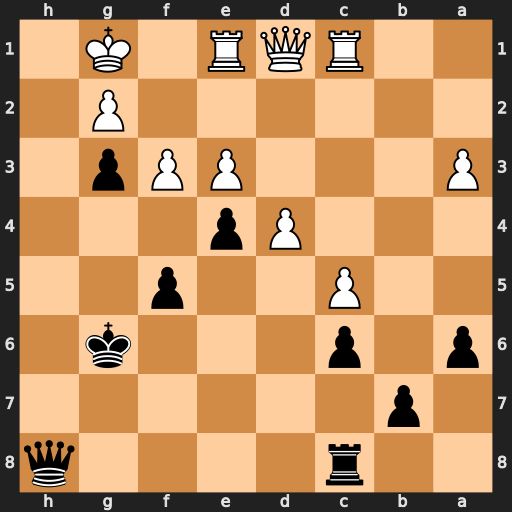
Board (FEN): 2r4q/1p6/p1p3k1/2P2p2/3Pp3/P3PPp1/6P1/2RQR1K1
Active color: b
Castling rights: -
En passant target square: -
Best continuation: Qh2+ Kf1 Qh1+ Ke2 Qxg2#